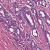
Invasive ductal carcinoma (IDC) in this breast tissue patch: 1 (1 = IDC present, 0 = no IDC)